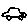
Label: car